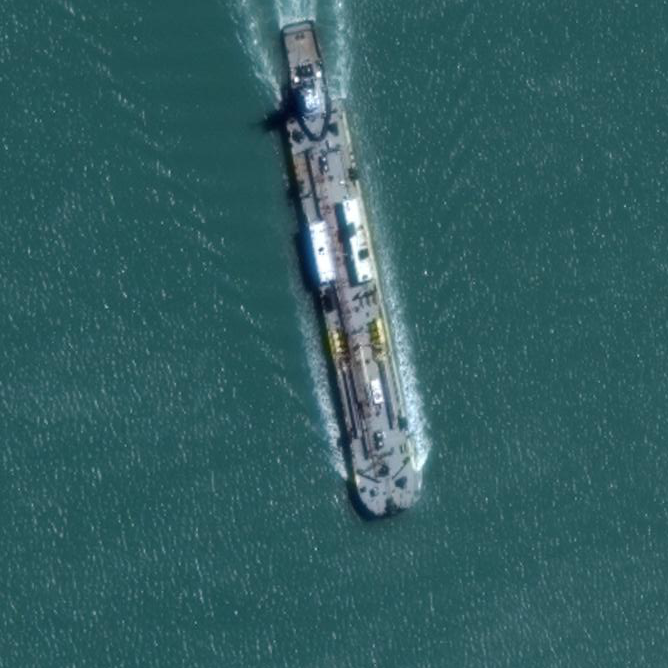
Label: Tank_ship